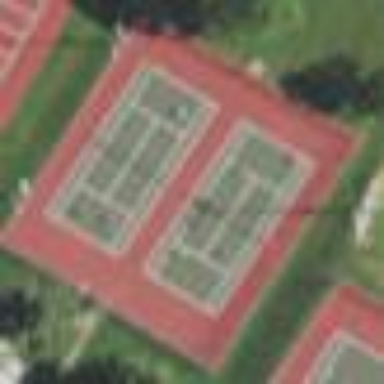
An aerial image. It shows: Tennis court on pitch designated for leisure land.